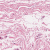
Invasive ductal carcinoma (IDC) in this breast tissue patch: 0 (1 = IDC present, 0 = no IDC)